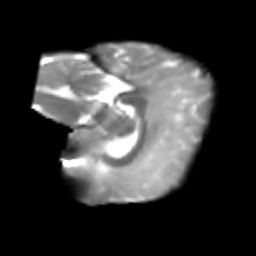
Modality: T2w
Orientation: sagittal
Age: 6
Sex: male
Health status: healthy